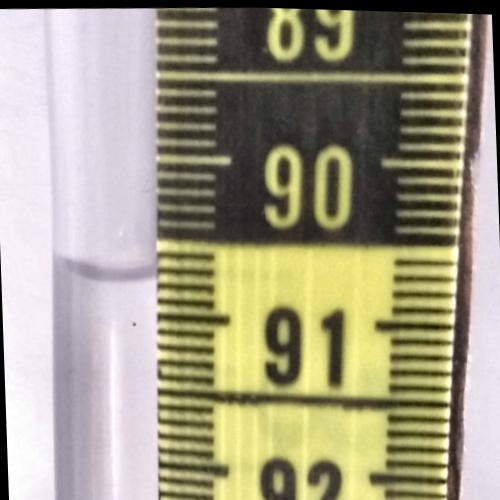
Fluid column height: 90.8 cm